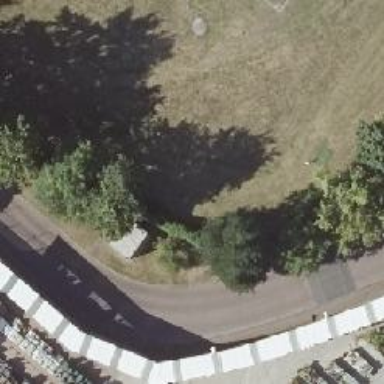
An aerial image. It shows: Disc golf hole.